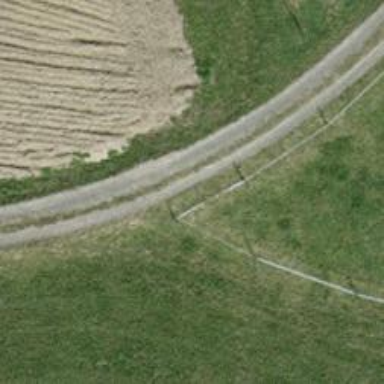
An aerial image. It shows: Pebblestone track with grade3 tracktype.